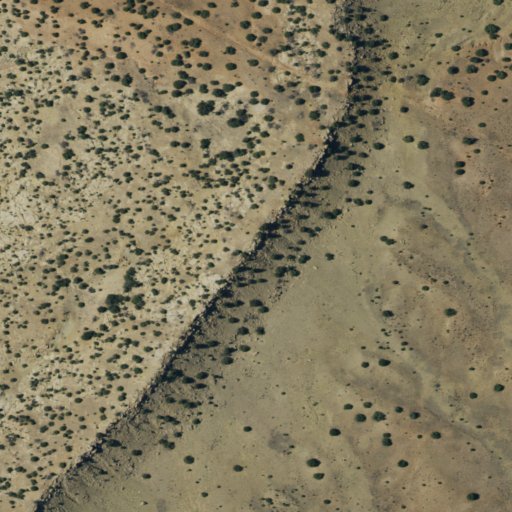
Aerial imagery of ridge(s) in New Mexico named Loma Montosa containing shrub and grassland